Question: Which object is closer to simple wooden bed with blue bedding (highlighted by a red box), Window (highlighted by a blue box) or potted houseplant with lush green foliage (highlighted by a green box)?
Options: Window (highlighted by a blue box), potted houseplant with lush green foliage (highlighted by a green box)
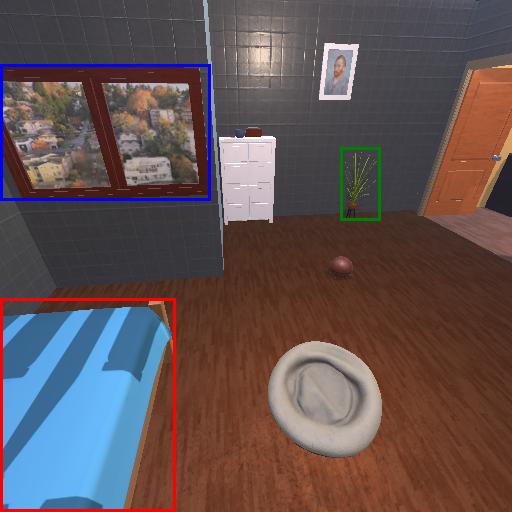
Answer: Window (highlighted by a blue box)